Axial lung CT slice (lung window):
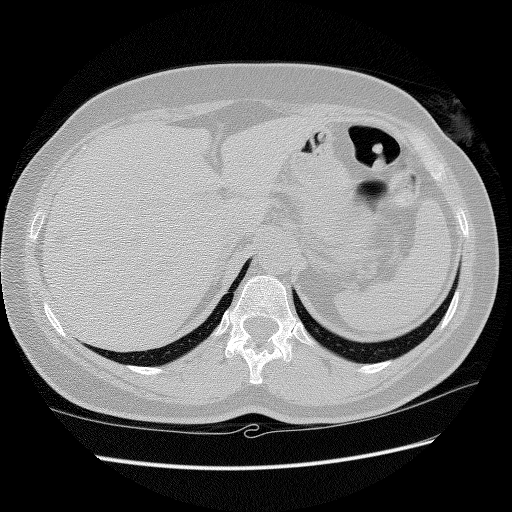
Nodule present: no